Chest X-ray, PA view. Patient: 61 years old, sex F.
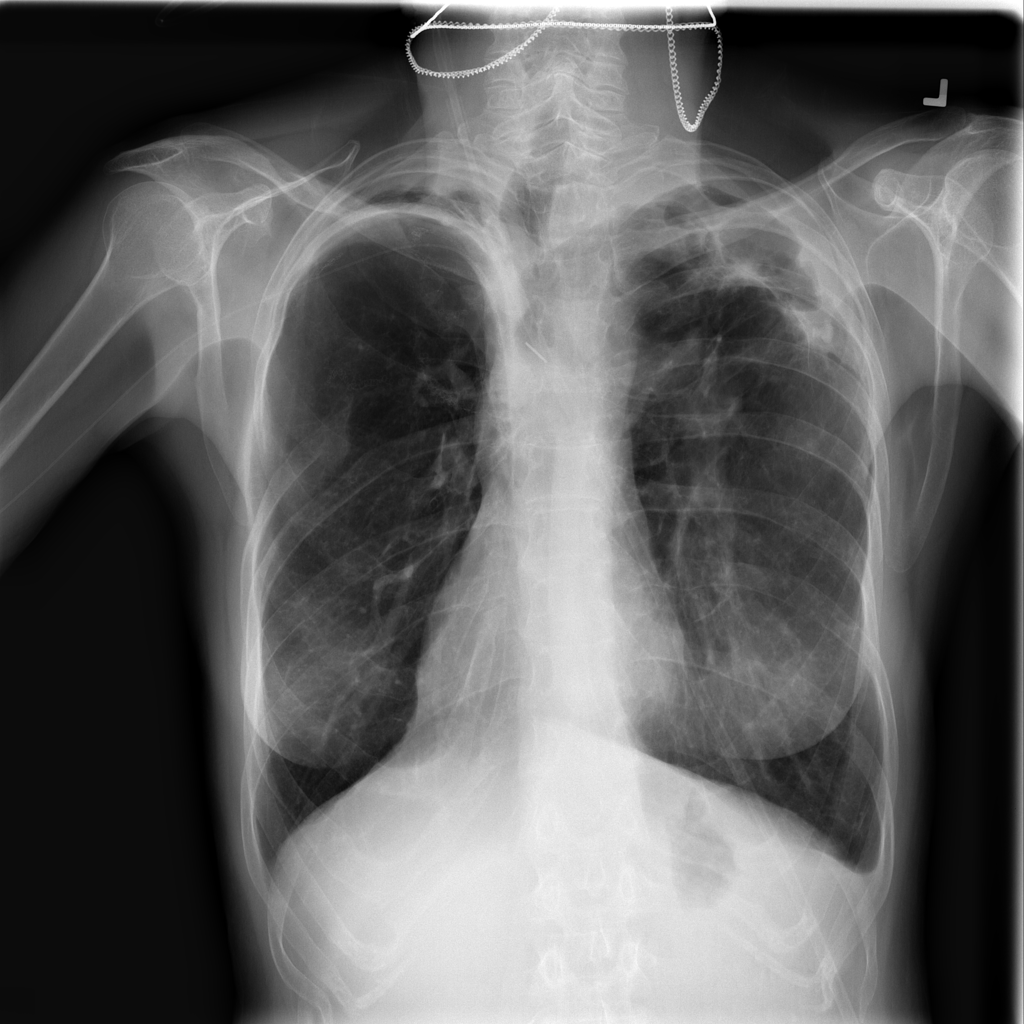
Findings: Emphysema, Pleural_Thickening